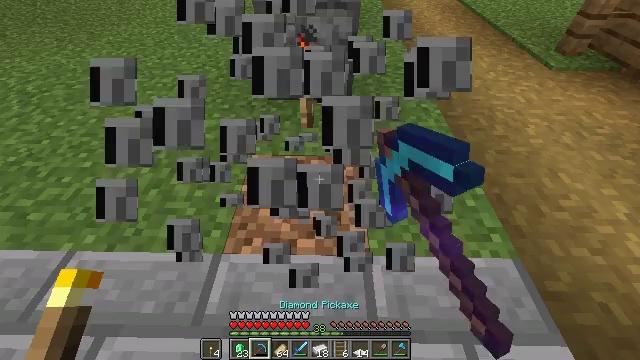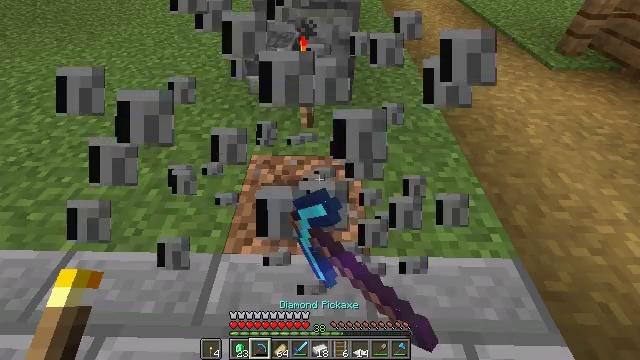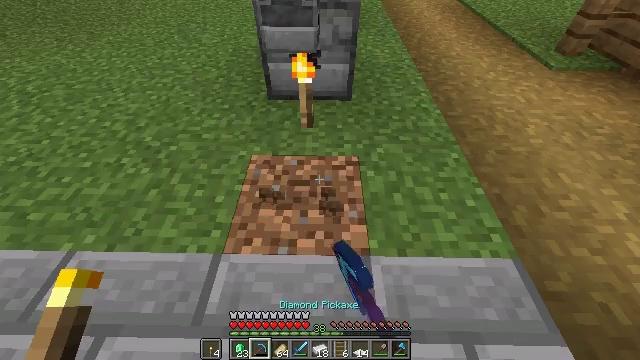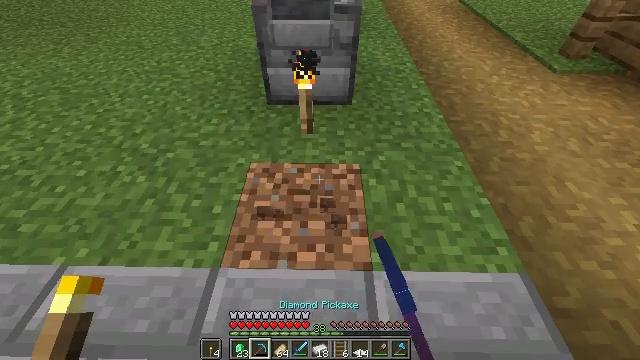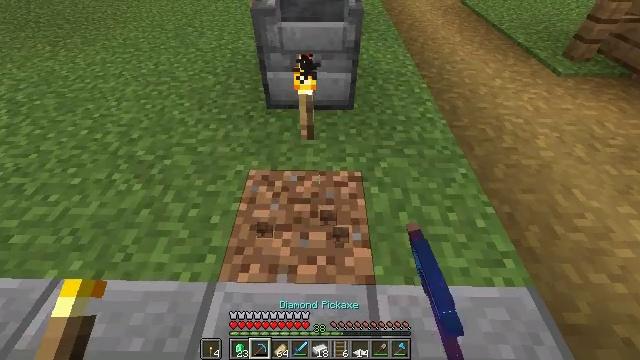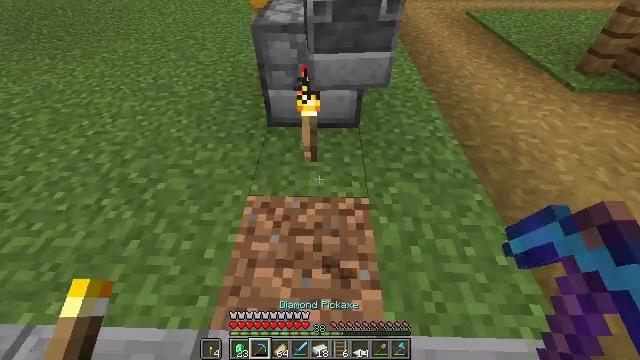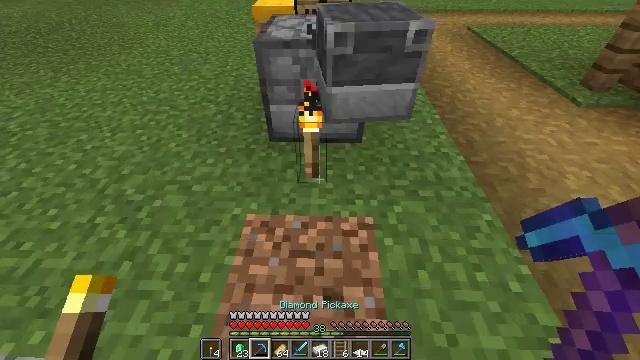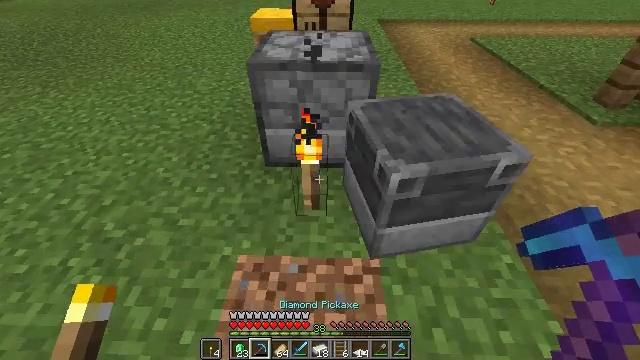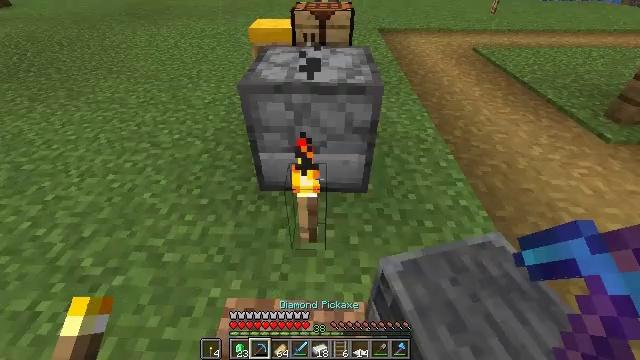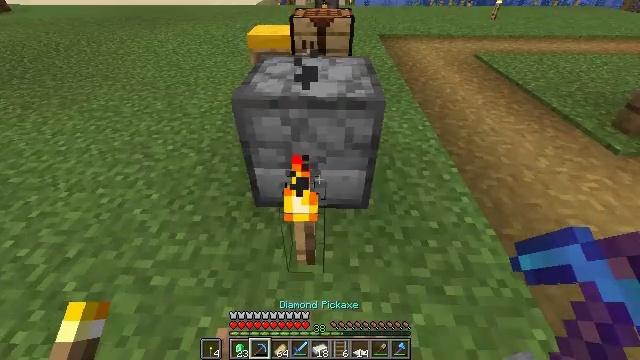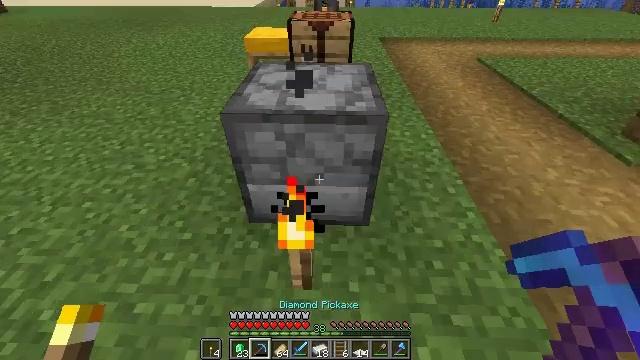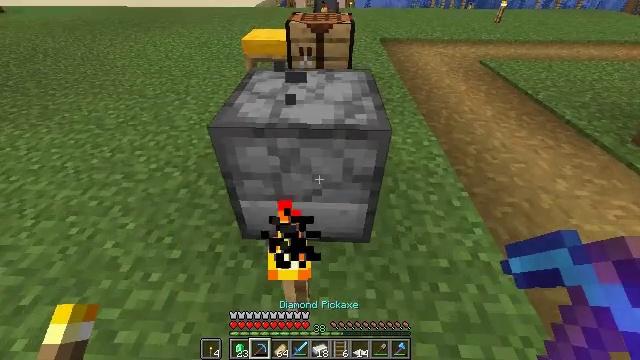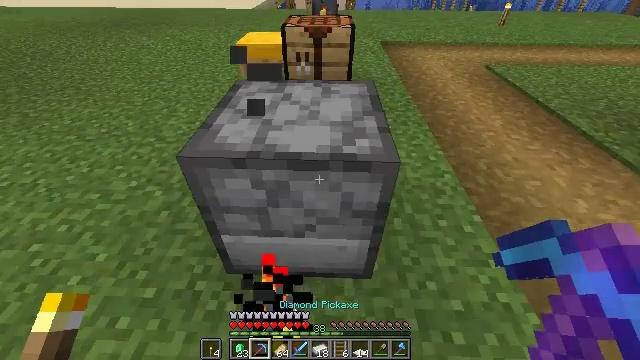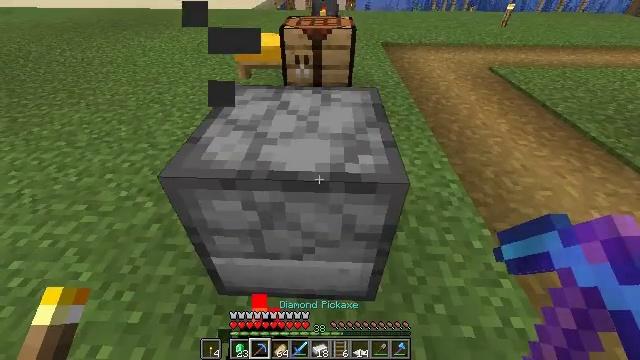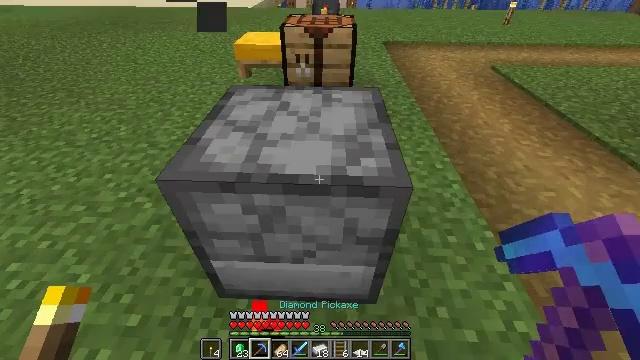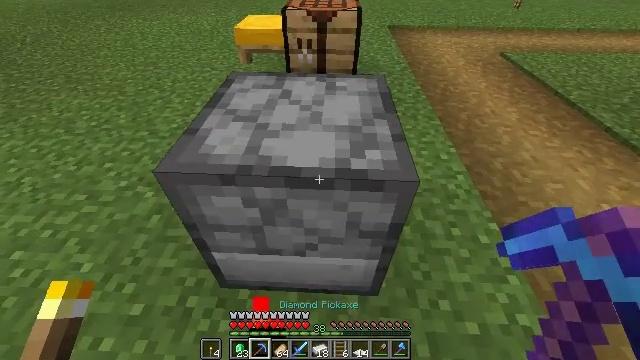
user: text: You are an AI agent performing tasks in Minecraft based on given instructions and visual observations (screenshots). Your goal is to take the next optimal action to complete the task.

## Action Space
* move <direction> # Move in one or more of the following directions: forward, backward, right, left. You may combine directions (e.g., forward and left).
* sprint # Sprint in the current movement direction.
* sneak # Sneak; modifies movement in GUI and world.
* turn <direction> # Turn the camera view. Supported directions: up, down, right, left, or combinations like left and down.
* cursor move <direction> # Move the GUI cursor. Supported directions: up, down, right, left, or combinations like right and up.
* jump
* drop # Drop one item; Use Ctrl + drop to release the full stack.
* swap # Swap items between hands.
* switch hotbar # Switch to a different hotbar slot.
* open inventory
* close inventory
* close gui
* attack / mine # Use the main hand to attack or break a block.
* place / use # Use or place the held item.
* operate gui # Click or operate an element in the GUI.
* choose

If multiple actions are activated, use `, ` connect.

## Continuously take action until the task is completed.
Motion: motion action
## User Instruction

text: Reclaim the furnace for later use.
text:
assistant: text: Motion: attack / mine
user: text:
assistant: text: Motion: no_op
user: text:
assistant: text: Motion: move forward
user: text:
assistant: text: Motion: move forward
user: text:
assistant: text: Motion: move forward, turn up
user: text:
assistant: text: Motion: move forward, turn up
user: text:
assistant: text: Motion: move forward, turn up
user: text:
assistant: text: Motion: move forward, turn up
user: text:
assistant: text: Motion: move forward
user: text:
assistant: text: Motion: move forward
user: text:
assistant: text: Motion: move forward
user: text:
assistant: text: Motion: move forward
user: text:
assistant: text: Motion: no_op
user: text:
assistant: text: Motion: no_op
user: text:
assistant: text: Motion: turn down
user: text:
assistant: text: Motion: turn down, attack / mine
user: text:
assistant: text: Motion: attack / mine
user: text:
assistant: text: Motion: attack / mine
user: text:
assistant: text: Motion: attack / mine
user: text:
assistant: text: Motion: attack / mine
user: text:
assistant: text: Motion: attack / mine
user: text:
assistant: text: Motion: attack / mine
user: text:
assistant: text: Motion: attack / mine
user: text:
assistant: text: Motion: attack / mine
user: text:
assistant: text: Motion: attack / mine
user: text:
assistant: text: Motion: attack / mine